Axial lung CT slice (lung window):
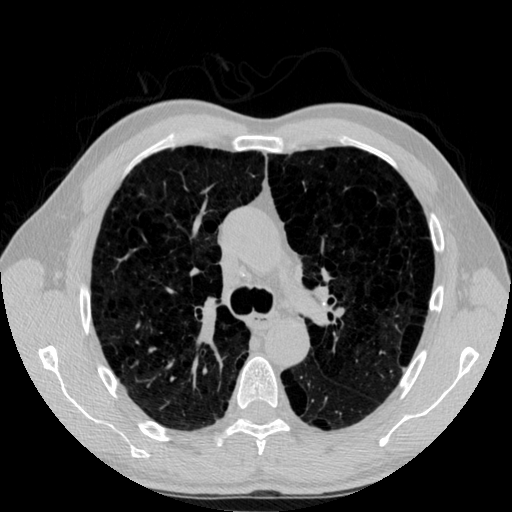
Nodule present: no